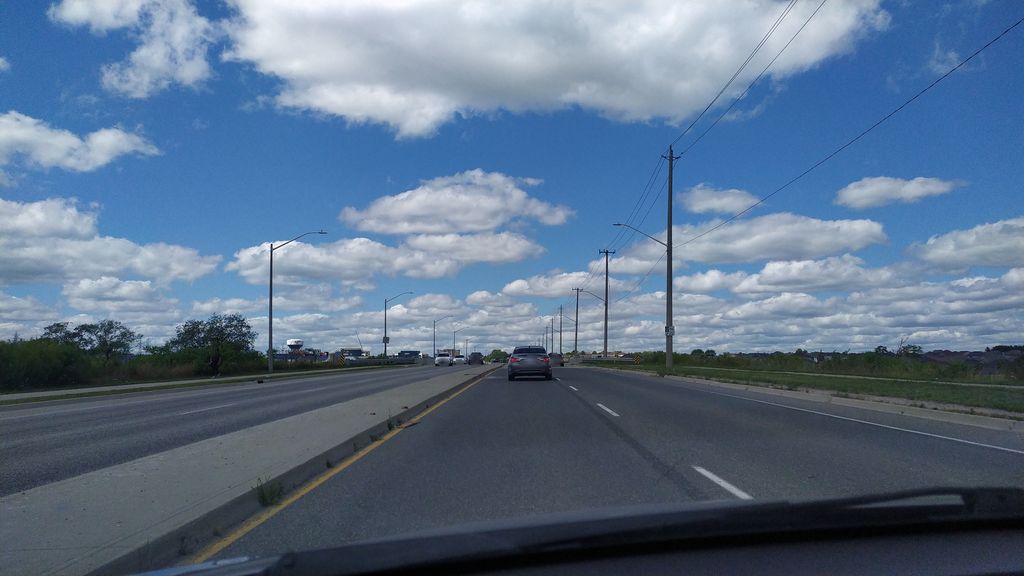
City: kitchener-waterloo